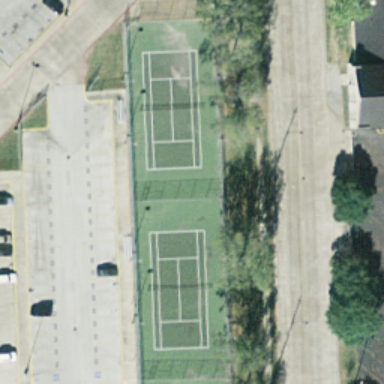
Two tennis courts arranged neatly with some plants surrounded .